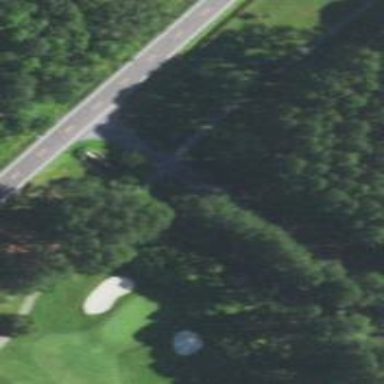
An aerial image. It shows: Pathway for golfing.